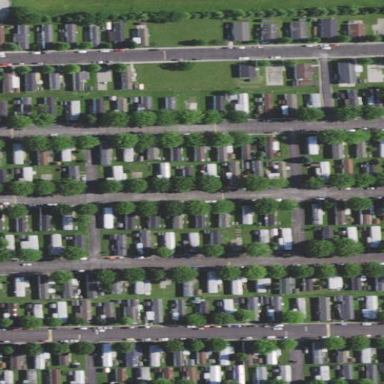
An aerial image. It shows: Residential area designated as trailer park.